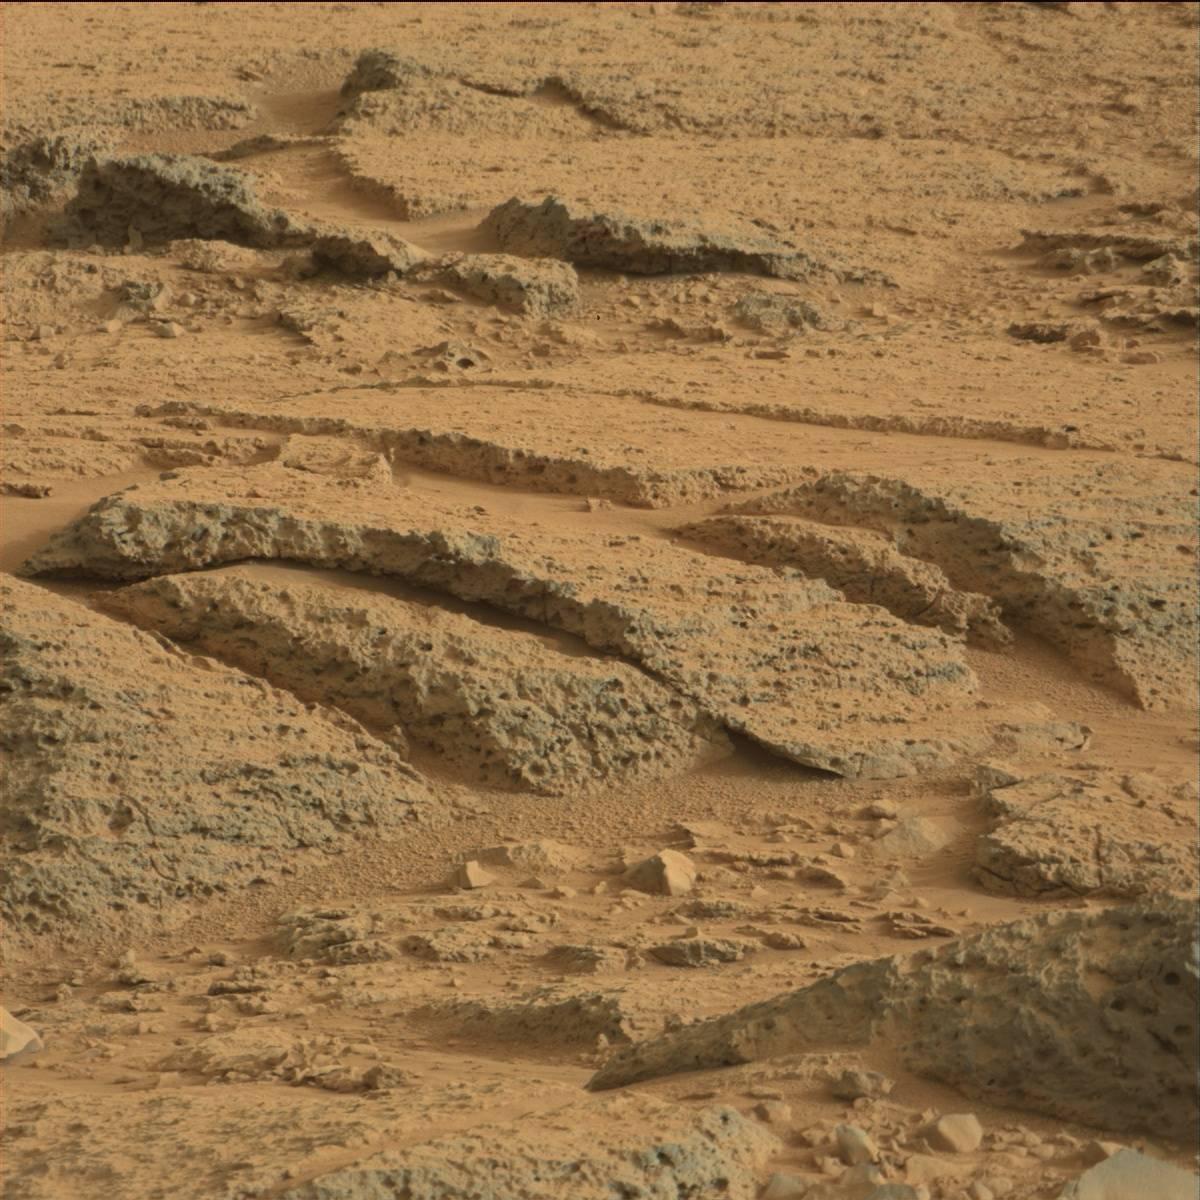
Terrain classes present: Bedrock, Rock, Sand / Soil